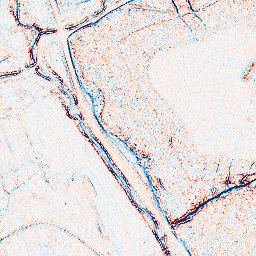
Category: edge_preserving
Decomposition family: anisotropic_diffusion
Decomposition parameters: iterations: 5
kappa: 10
gamma: 0.1
Upsampling method: bicubic
Upsampling parameters: scale: 4
Upsampling scale: 4